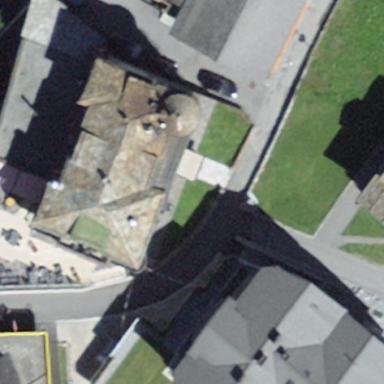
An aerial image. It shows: Building with flat roof.